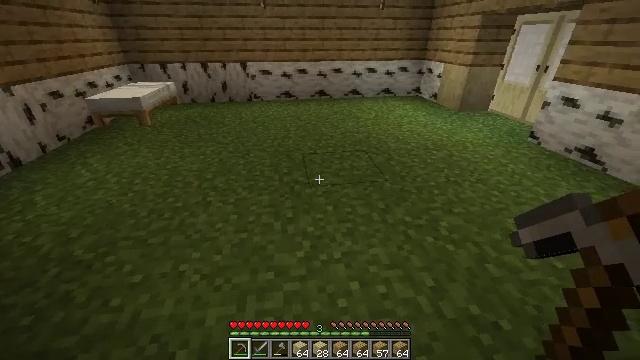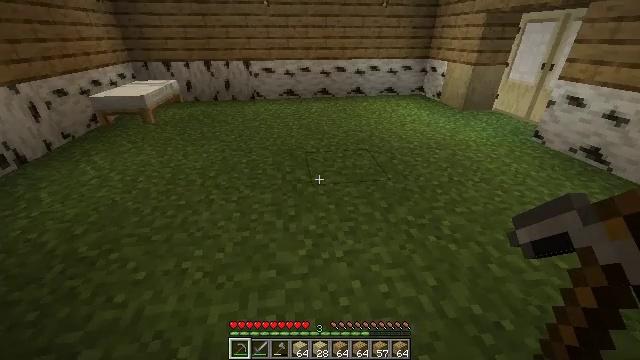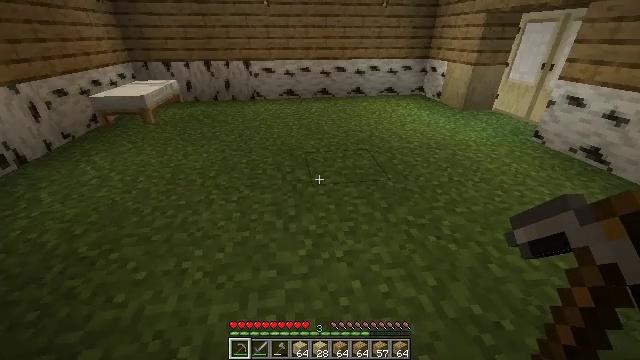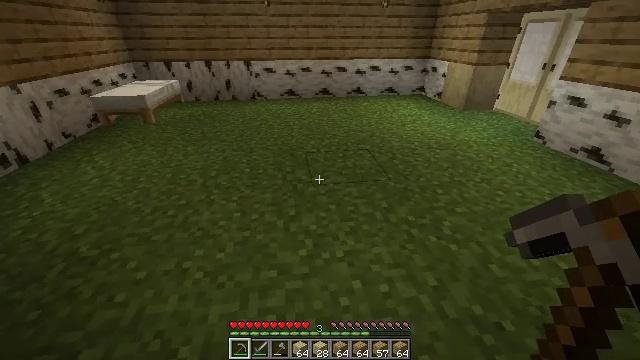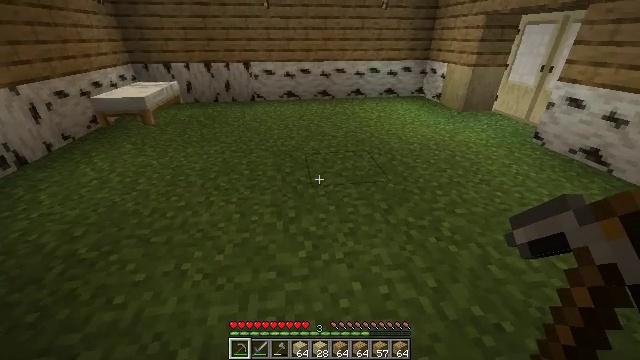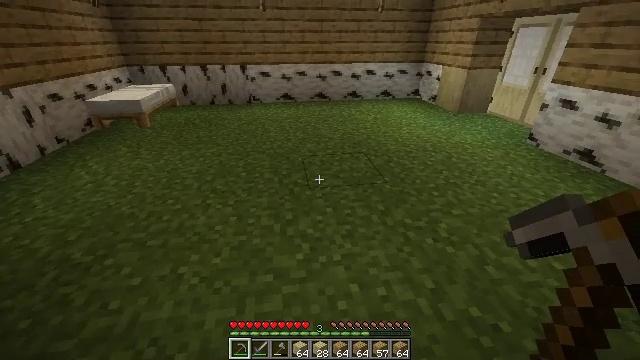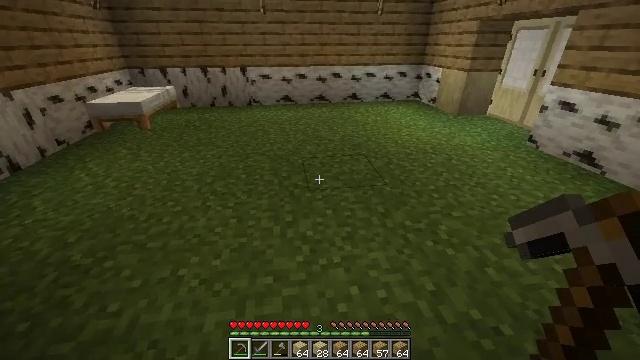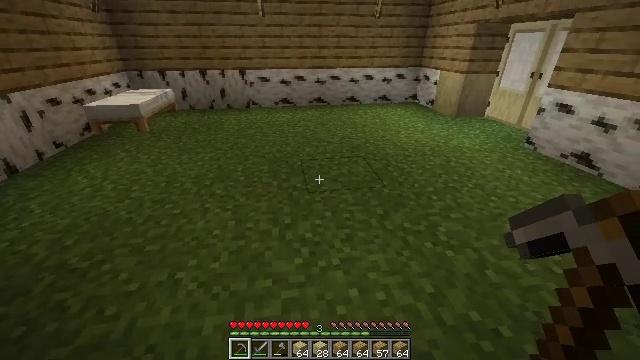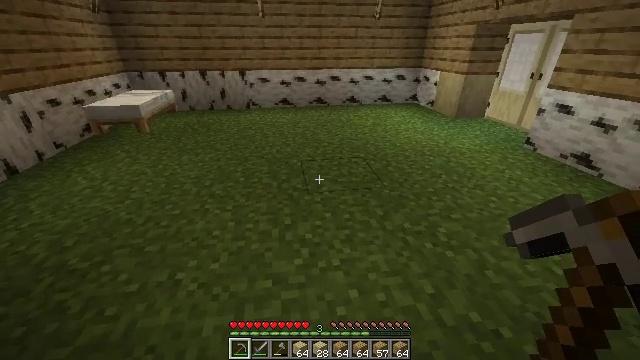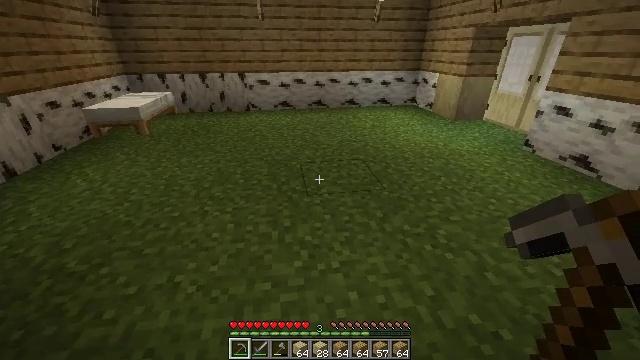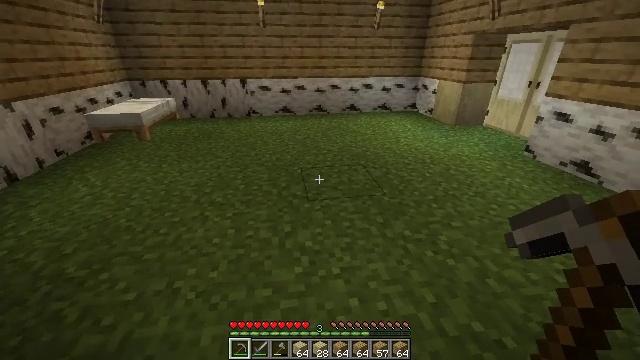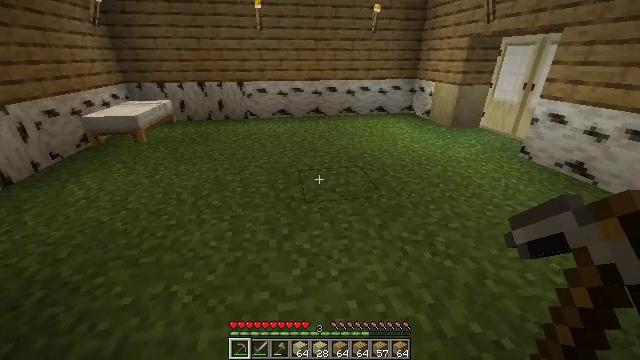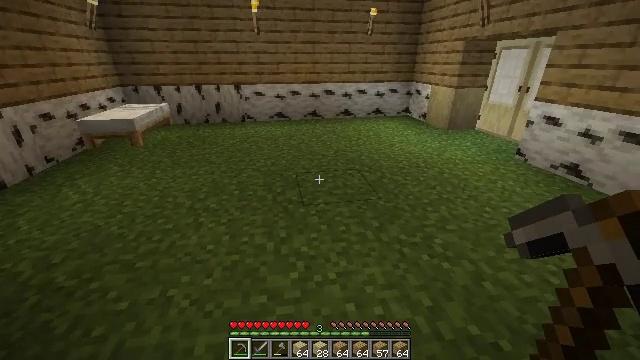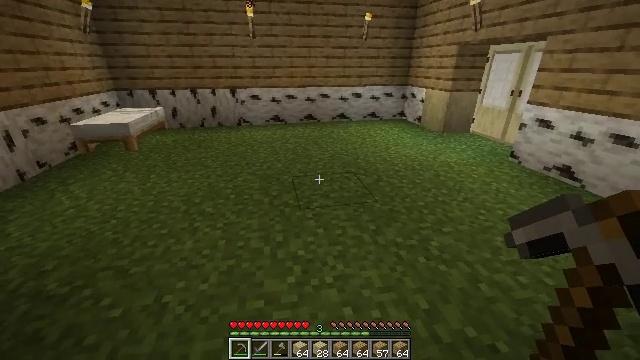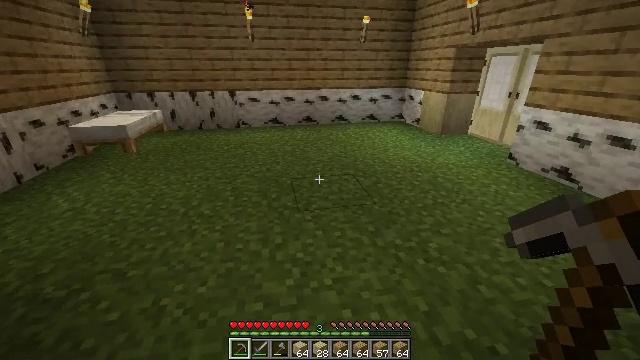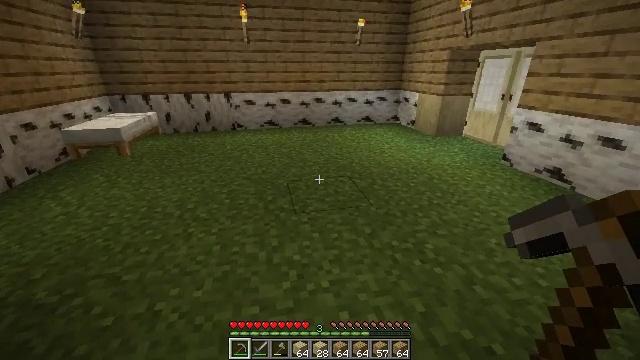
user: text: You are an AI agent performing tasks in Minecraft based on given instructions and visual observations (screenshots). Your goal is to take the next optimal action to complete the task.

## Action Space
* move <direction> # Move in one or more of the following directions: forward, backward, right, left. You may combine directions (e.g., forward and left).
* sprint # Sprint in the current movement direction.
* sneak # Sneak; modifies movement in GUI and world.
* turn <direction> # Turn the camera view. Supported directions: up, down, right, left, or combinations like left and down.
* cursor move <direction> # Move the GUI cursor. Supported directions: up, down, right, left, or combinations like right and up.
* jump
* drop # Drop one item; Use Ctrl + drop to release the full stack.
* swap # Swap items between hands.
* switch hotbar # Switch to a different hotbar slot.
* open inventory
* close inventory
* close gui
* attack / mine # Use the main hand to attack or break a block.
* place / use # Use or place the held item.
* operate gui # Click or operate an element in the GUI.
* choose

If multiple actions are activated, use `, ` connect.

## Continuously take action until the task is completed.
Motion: motion action
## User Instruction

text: Attack the white bed to collect it.
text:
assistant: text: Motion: no_op
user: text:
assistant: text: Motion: no_op
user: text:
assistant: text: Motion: no_op
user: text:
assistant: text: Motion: no_op
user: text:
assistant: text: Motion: no_op
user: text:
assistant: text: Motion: no_op
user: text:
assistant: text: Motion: no_op
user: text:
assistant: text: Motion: no_op
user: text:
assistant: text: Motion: no_op
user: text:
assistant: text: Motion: turn up
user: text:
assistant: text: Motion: no_op
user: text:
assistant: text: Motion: no_op
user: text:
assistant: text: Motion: no_op
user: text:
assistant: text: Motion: no_op
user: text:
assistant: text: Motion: no_op
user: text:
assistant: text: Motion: no_op
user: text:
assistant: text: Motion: no_op
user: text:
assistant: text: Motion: no_op
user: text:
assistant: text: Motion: no_op
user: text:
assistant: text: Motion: no_op
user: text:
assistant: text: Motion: no_op
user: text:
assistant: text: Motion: no_op
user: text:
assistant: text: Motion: turn left and down
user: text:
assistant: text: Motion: turn left and down
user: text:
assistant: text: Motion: turn left and down
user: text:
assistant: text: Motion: turn left
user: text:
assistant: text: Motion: turn left
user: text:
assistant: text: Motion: no_op
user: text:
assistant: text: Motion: turn left and up
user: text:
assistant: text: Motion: no_op